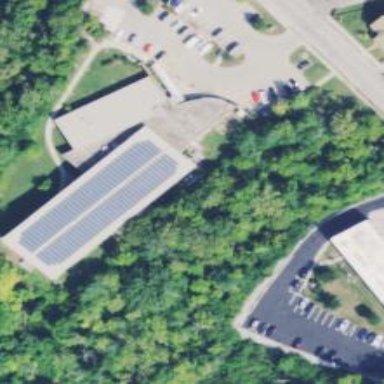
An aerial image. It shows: Solar power generator using photovoltaic panels.